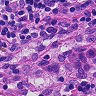
Metastatic tissue present: no